Question: I have a requirement where a draggable view needs the shadow to be initially placed directly on top of the view - that is, it covers the entire view rather than relating to the touch point.
I've been trying all sorts to get this working with my subclass of 'View.DragShadowBuilder' but with no luck. I hoped using 'drawRect' would allow me to specify the rectangle points so that it would be drawn in the same rectangle as my view, but this results in no canvas being drawn.
However, just using 'canvas.drawColor(Color.CYAN)' draws the rectangle, but relative to the touch point.
Here is my attempt using 'drawRect':
'''
private class VideoDragShadowBuilder extends View.DragShadowBuilder {
public VideoDragShadowBuilder(View v) {
super(v);
}
@Override
public void onProvideShadowMetrics (Point size, Point touch) {
int width, height;
width = getView().getWidth();
height = getView().getHeight();
size.set(width, height);
touch.set(width / 2, height / 2);
}
@Override
public void onDrawShadow(Canvas canvas) {
//canvas.drawColor(Color.CYAN);
Paint paint = new Paint();
paint.setAntiAlias(true);
paint.setAlpha(45);
paint.setStyle(Paint.Style.FILL);
paint.setColor(Color.CYAN);
canvas.drawRect(getView().getLeft(), getView().getTop(), getView().getRight(), getView().getBottom(), paint);
}
}
'''
Here, the blue rectangle is slightly misaligned with the view underneath because of where I touched - I want it to totally cover the view regardless of where the user touches.

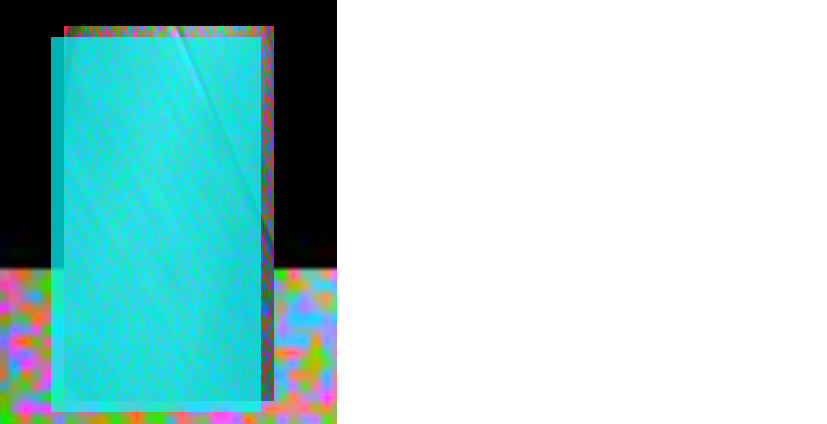
Answer: Here's the solution I ended up with using @pskink's suggestions. I didn't have to use drawRect at all, the key was setting the touch point which I previously didn't have as I wasn't using onTouchEvent. Adding this for anyone who might have the same problem.
'''
private Point lastTouch;
public DraggableFrameLayout(Context context, AttributeSet attrs) {
super(context, attrs);
dragListener = new View.OnLongClickListener() {
@Override
public boolean onLongClick(View v) {
View.DragShadowBuilder videoShadow = new DragShadowBuilder(v);
v.startDrag(draggableData, videoShadow, null, 0);
return true;
}
};
}
@Override
public boolean onTouchEvent (MotionEvent ev) {
lastTouch = new Point((int) ev.getX(), (int) ev.getY()) ;
return super.onTouchEvent(ev);
}
private class DragShadowBuilder extends View.DragShadowBuilder {
public VideoDragShadowBuilder(View v) {
super(v);
}
@Override
public void onProvideShadowMetrics (Point size, Point touch) {
super.onProvideShadowMetrics(size, touch);
// The touch point must be set in order for the canvas to properly fit the view
if (lastTouch != null) {
touch.set(lastTouch.x, lastTouch.y);
}
}
@Override
public void onDrawShadow(Canvas canvas) {
super.onDrawShadow(canvas);
canvas.drawColor(Color.CYAN);
}
}
'''